Question: I 'd like to confirm the password as my pattern then add it to database. I tried to input too many kind of input type, but it doesn't work. I didn't get any error but I can't add anything to my database.
Here is model/user.rb
'''
class User < ActiveRecord::Base
has_secure_password
'''
...
'''
validates :first_name, presence: true
validates :last_name, presence: true
validates :email, presence: true,
uniqueness: {case_sensitive: false},
email: true
validates :password, presence: true,
length: {minimum: 6}
end
'''
Email field works without any problem. Here my view page.
'''
<div class="large-12 columns">
<%= form.label :email %>
<%= form.email_field :email, required: true,
pattern: :email %>
<small class="error"> Invalid value</small>
</div>
<div class="large-6 columns">
<%= form.label :password %>
<%= form.password_field :password, required: true,
pattern: :password %>
<small class="error"> Gecerli bir deger giriniz'</small>
</div>
<div class="large-6 columns">
<%= form.label :password_confirmation %>
<%= form.password_field :password_confirmation, required: true,
pattern: :password %>
<small class="error"> Gecerli bir deger giriniz</small>
</div>
'''
I tried to input more than six characters with/without symbols and numbers. If password field and confirm field are same or not same it doesn't matter every time I get something like that

'Gecerli bir deger giriniz' mean: 'Please enter valid value'
Anybody know what I should do?
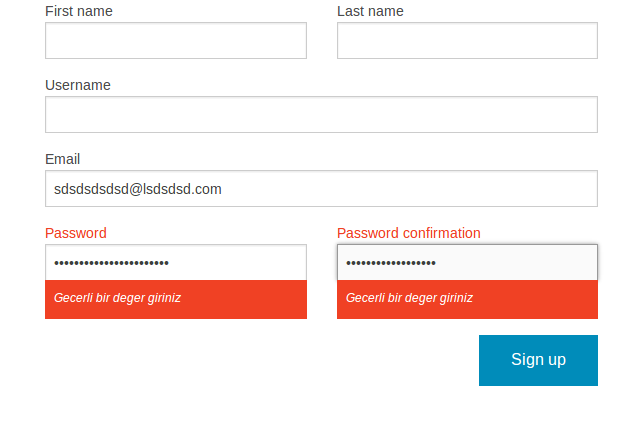
Answer: '''
<%= form.password_field :password, required: true,
pattern: :password %>
'''
By specifying 'pattern: :password' you require user's password to be literally "Password". To specify the length you should use ''.{3,}'' instead like:
'''
<%= form.password_field :password, required: true,
pattern: '.{3,}' %>
'''
You have the same issue with e-mail, you require user to enter exactly the word "email" into the field. Looks like gem "html5_validators" will bind Rails Model validations with HTML5 input validations and you will not have to set up manually validations on the HTML fields - <URL>